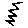
Label: zigzag